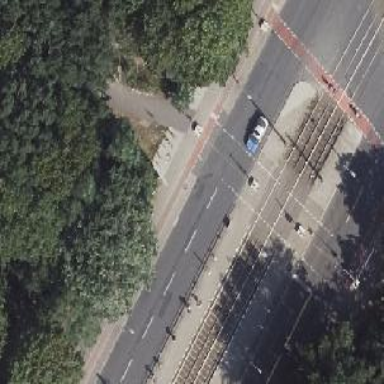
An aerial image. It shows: Secondary road with asphalt surface and cycle track on the right side.